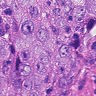
Metastatic tissue present: yes